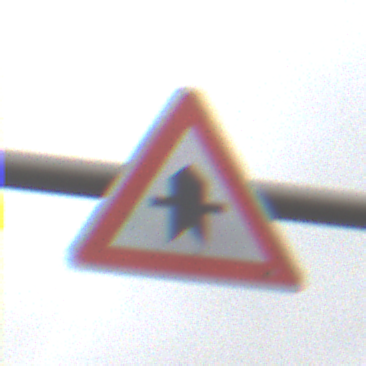
Verkehrszeichen: Vorfahrt
Umgebung: Outdoor, Nature
Tageszeit: Midday
Wetter: Overcast
Licht: Natural
Jahreszeit: NotSpecified
Kontrast: LowContrast